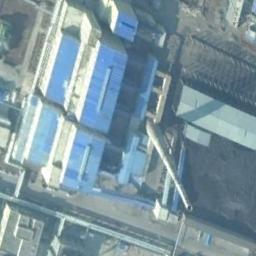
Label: thermal_power_station